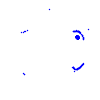
Particle: electron